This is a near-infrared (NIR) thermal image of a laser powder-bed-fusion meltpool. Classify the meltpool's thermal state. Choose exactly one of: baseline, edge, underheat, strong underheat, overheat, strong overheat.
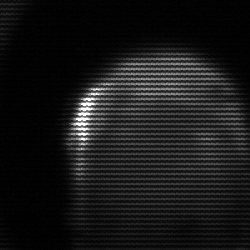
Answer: edge